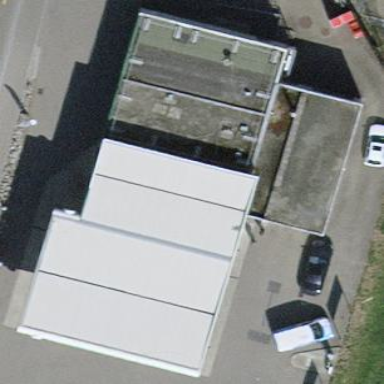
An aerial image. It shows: Building housing fuel station.